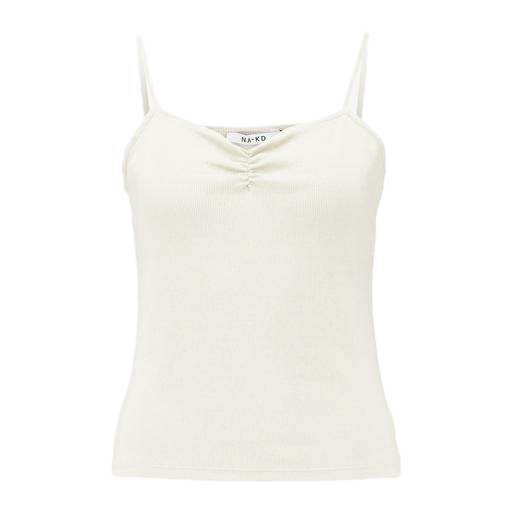
white twist front keyhole jersey tank top, white maison tank top, off white tank top, white background